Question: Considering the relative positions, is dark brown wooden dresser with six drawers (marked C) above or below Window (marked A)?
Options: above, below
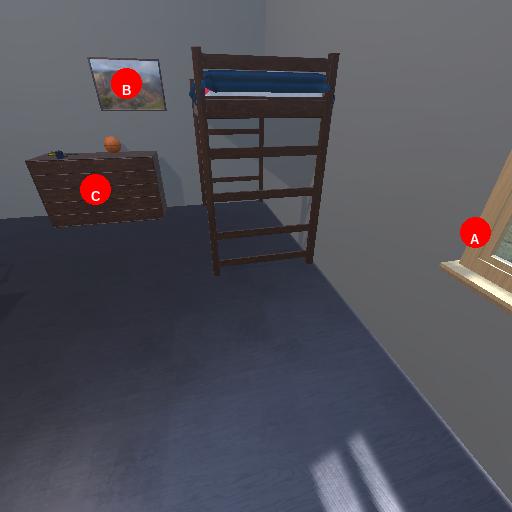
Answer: above